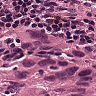
Metastatic tissue present: yes